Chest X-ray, PA view. Patient: 60 years old, sex M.
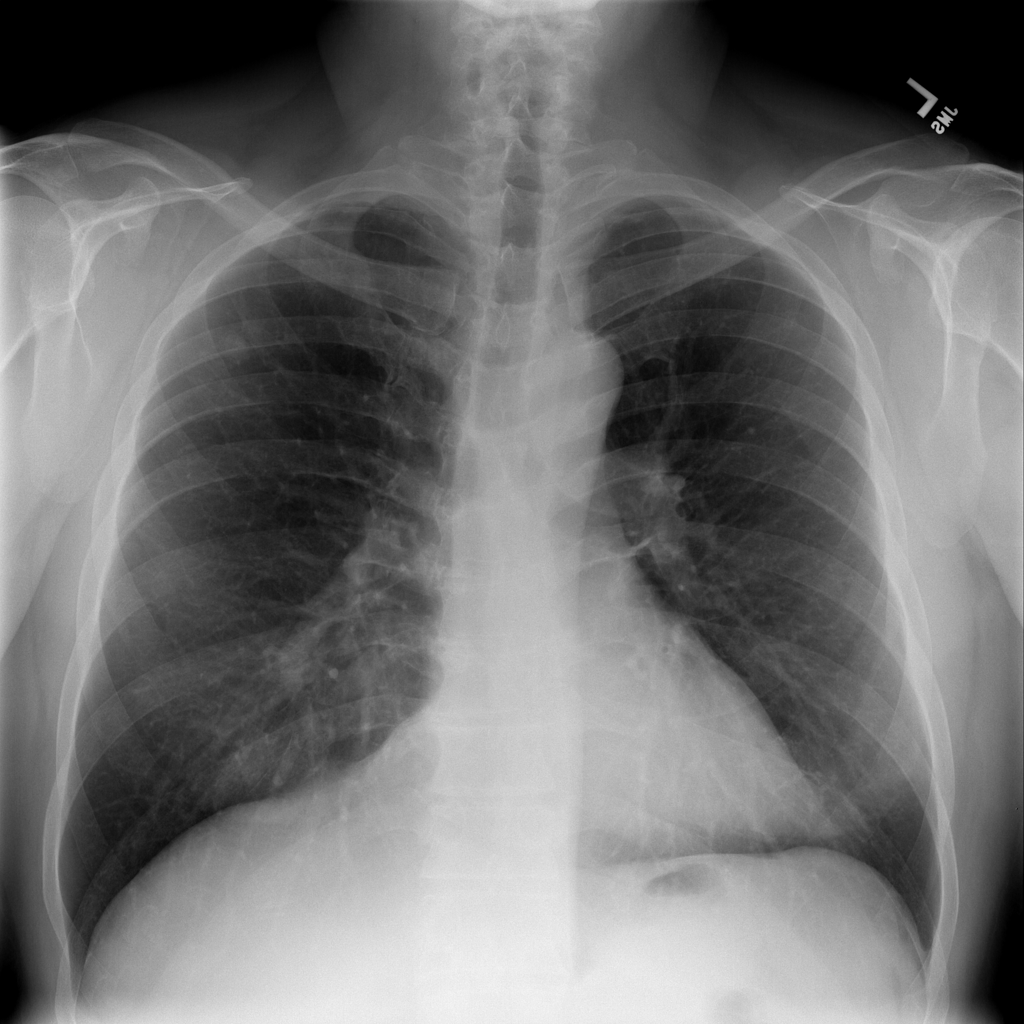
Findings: Nodule